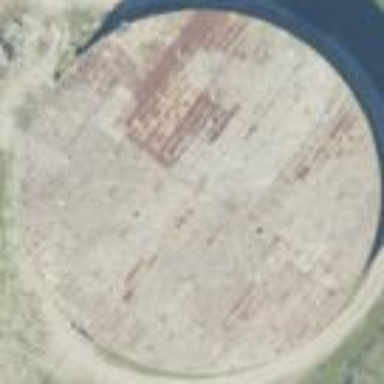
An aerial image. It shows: Storage tank created as man-made structure.